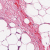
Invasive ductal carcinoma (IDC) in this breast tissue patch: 0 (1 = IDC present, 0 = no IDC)